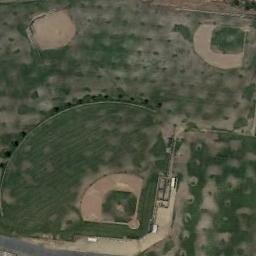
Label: baseball_diamond